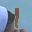
Label: 1